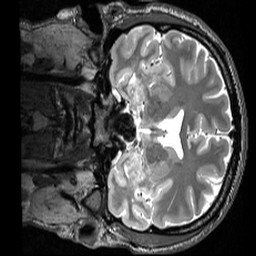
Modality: T2w
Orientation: coronal
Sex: male